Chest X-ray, PA view. Patient: 62 years old, sex M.
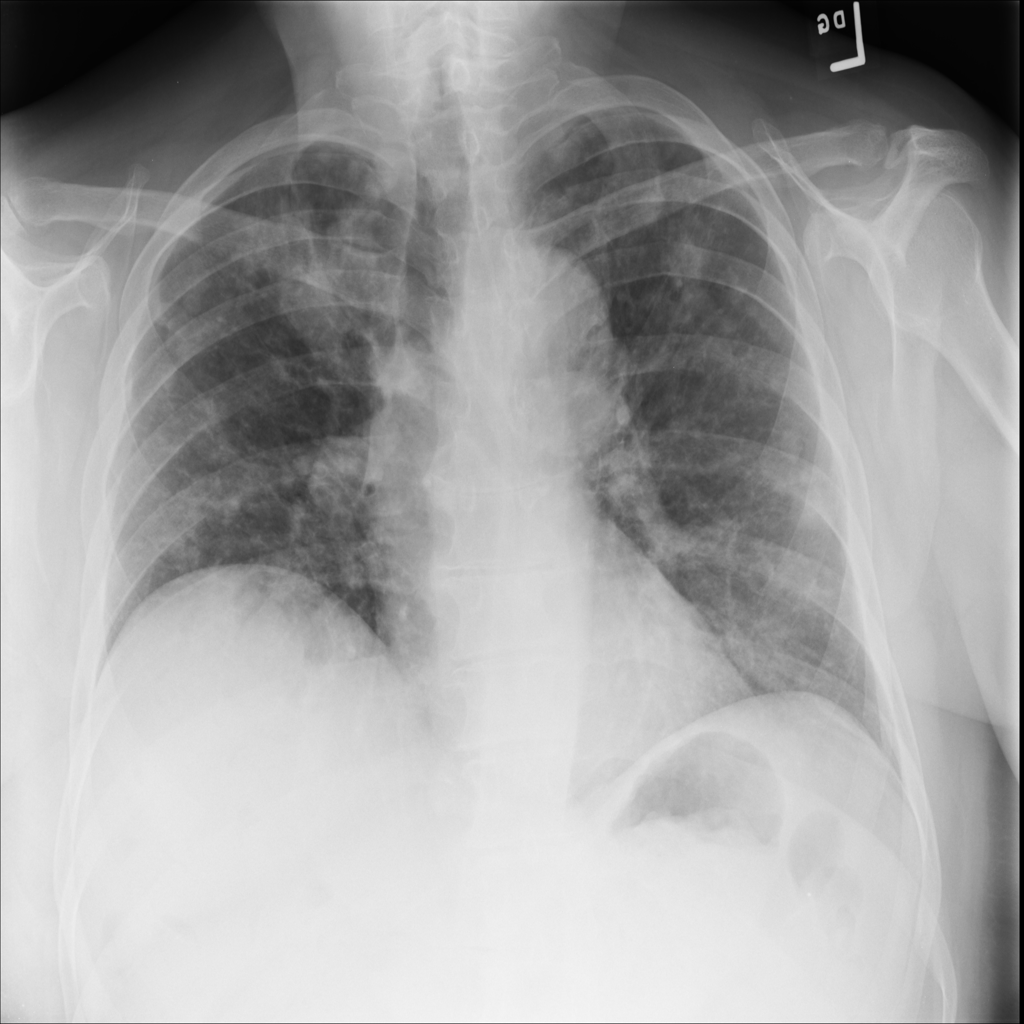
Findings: Nodule